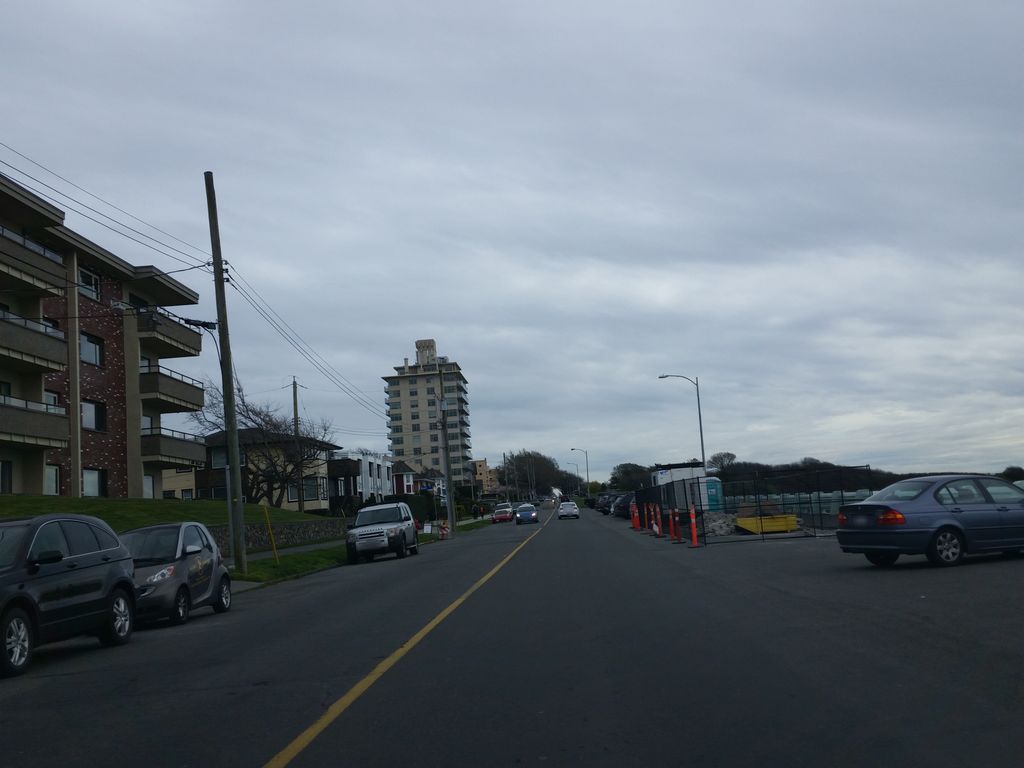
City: victoria